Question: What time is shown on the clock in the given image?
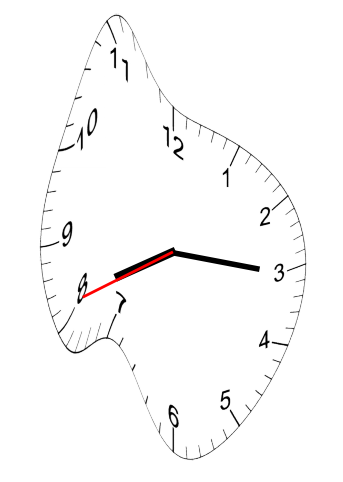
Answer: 08:15:41